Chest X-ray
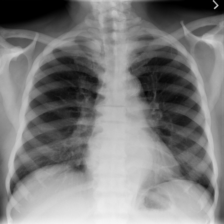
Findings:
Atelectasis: negative
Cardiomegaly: negative
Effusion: negative
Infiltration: positive
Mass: negative
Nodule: negative
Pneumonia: negative
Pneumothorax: negative
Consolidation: negative
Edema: negative
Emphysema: negative
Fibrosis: negative
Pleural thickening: negative
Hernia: negative